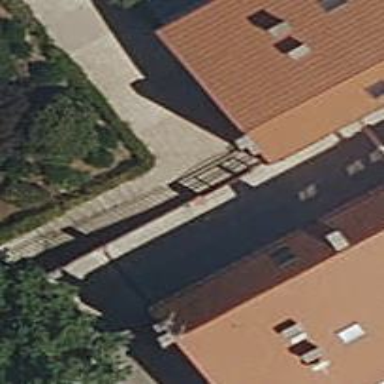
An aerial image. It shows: Metal fence as barrier.